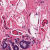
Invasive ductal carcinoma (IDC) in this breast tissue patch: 0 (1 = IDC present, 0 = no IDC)